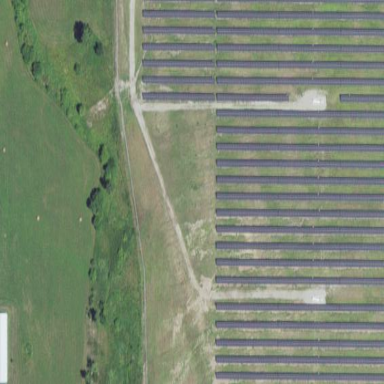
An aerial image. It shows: Solar power plant utilizing photovoltaic technology.